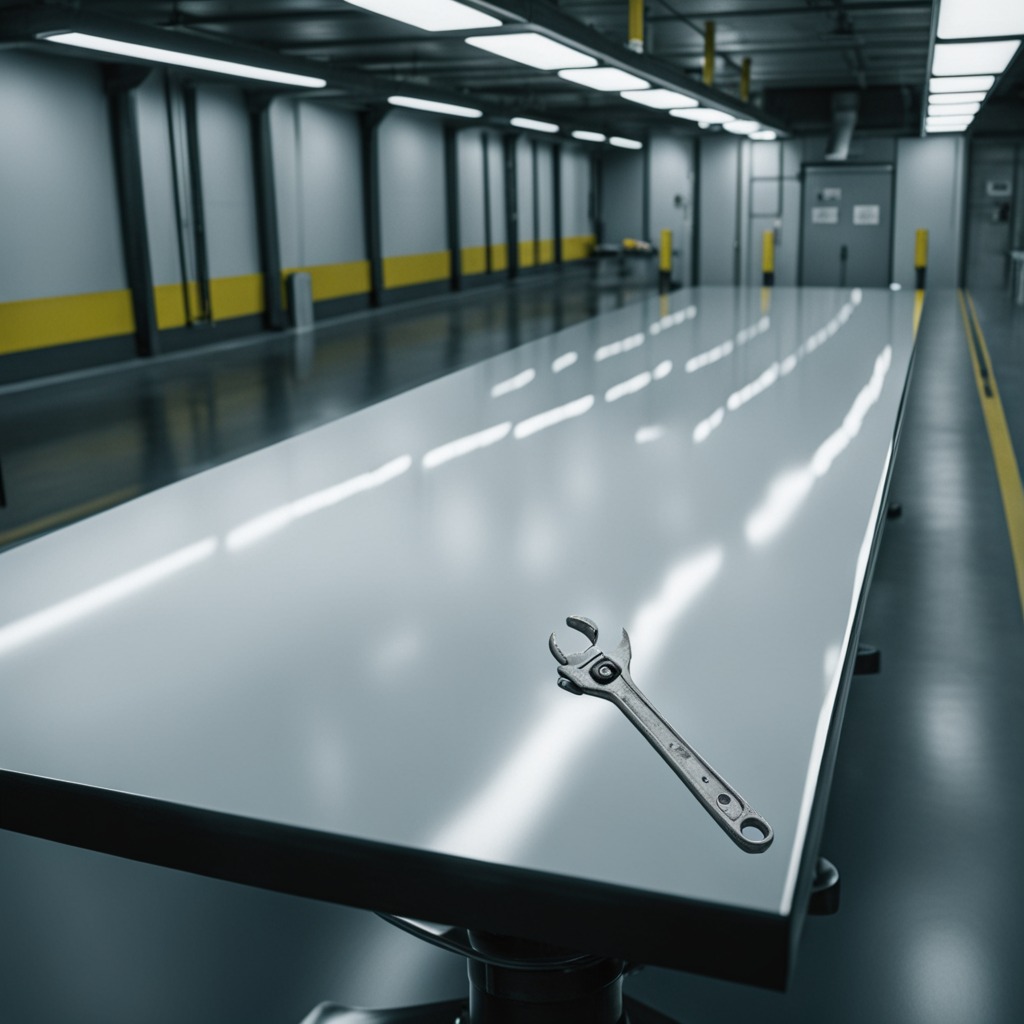
A wrench is lying on the table in the ship maintenance bay.